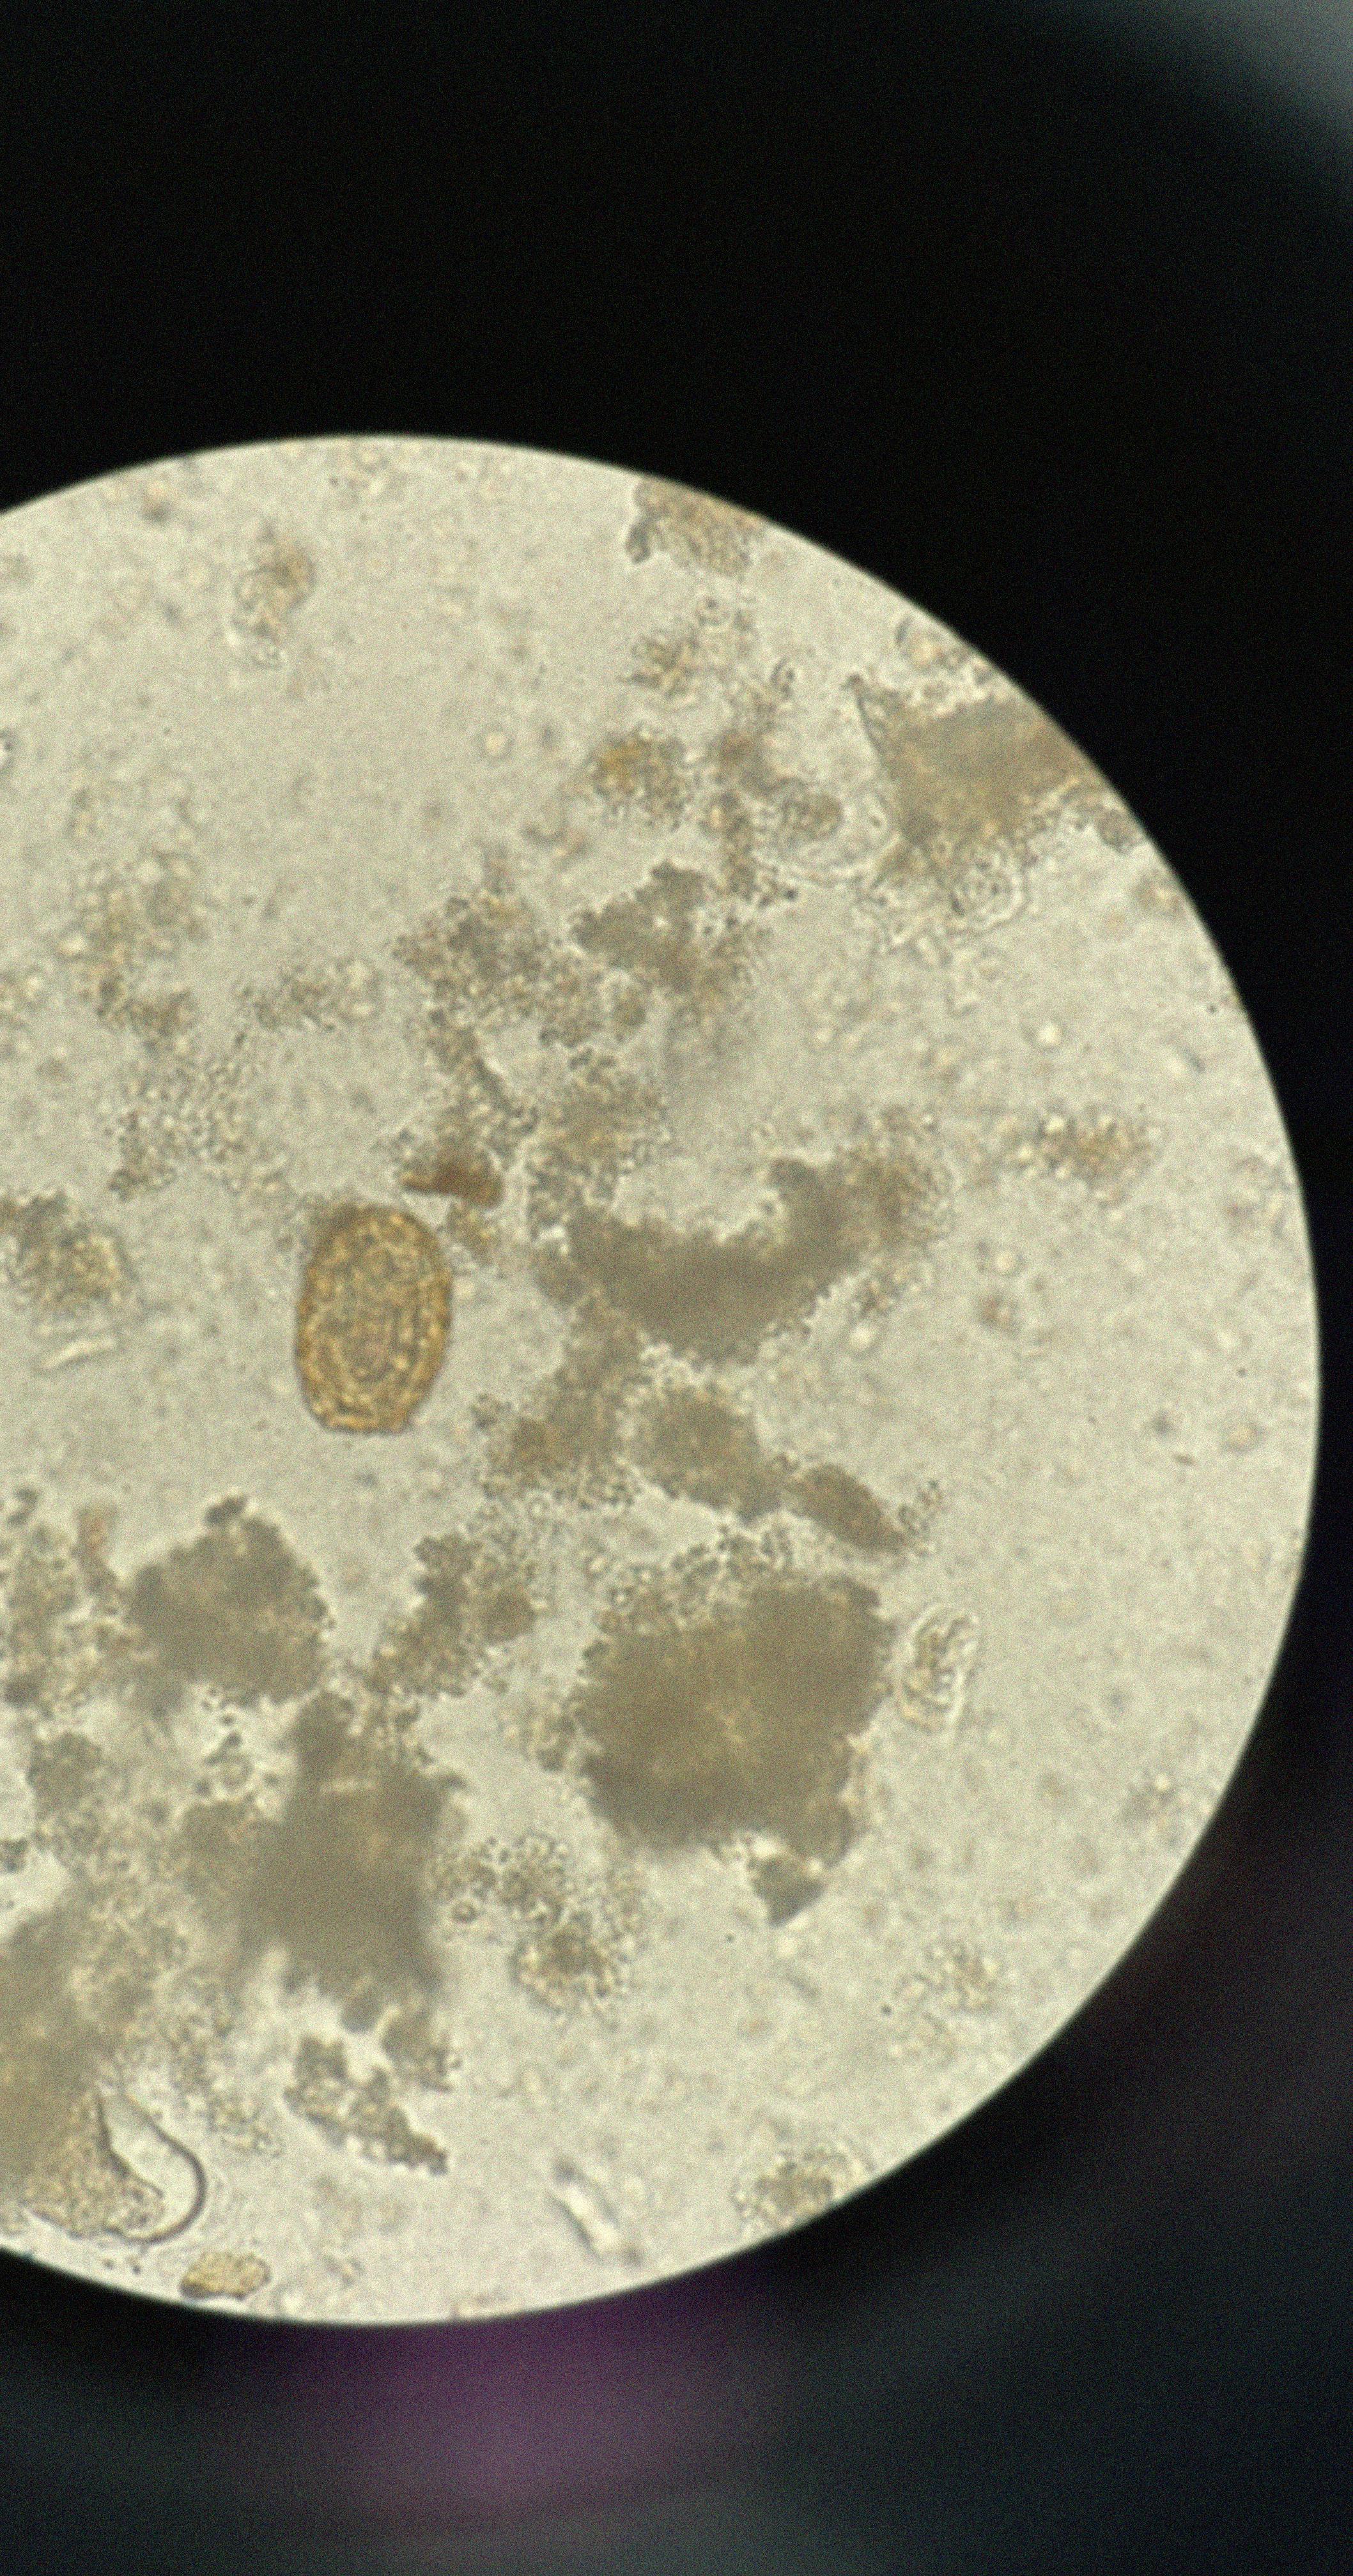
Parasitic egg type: Ascaris lumbricoides